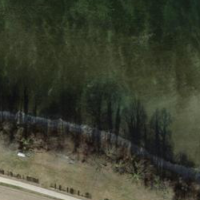
EUNIS habitat code: 15
Species observed at this site:
Certhia brachydactyla
Accipiter nisus
Corvus corone
Podiceps cristatus
Fulica atra
Falco subbuteo
Anas platyrhynchos
Sturnus vulgaris
Troglodytes troglodytes
Alopochen aegyptiaca
Fringilla coelebs
Buteo buteo
Sylvia atricapilla
Turdus merula
Phalacrocorax carbo
Phylloscopus collybita
Larus michahellis
Cygnus olor
Erithacus rubecula
Cuculus canorus
Hirundo rustica
Mergus merganser
Milvus migrans
Milvus milvus
Falco tinnunculus
Motacilla alba
Delichon urbicum